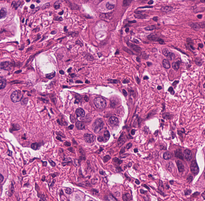
Tumor epithelial tissue: yes
Tumor-associated stroma tissue: yes
Normal tissue: no